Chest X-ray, PA view. Patient: 48 years old, sex F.
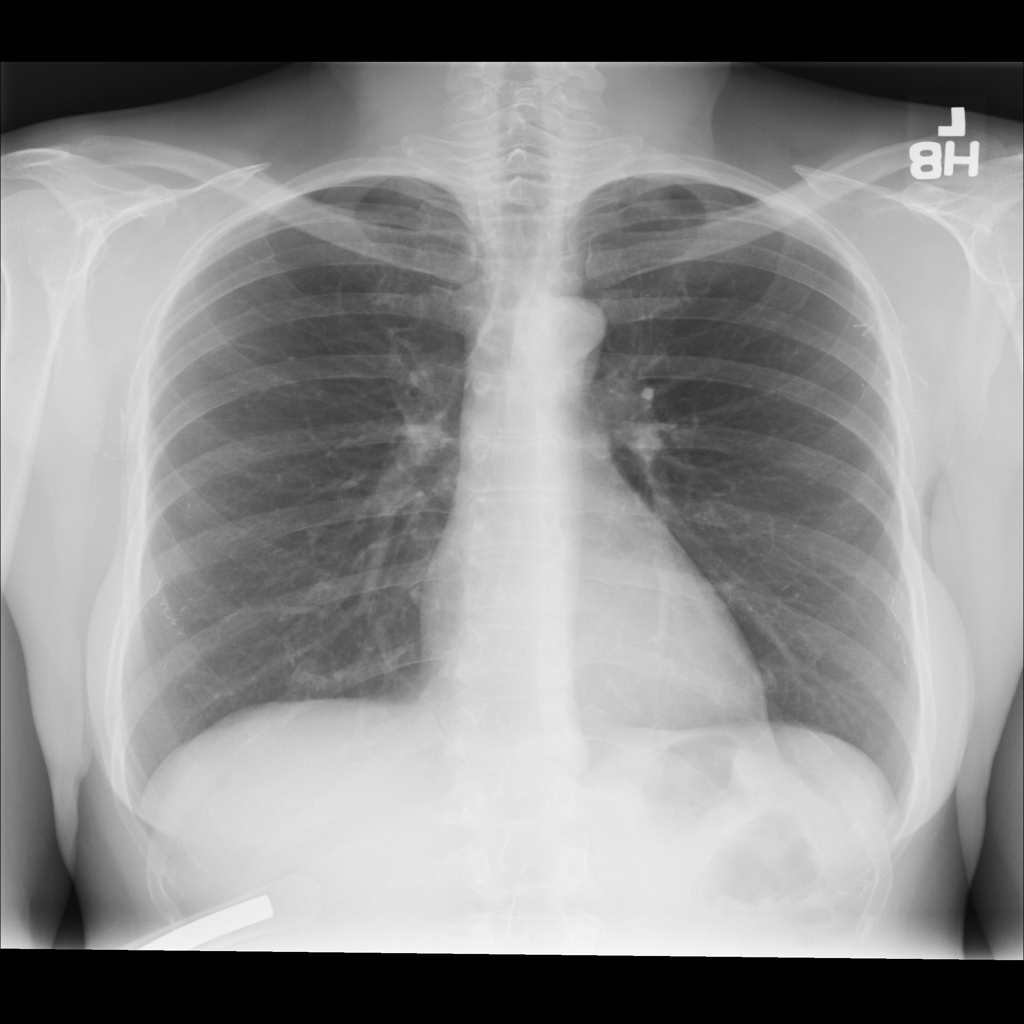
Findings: Emphysema